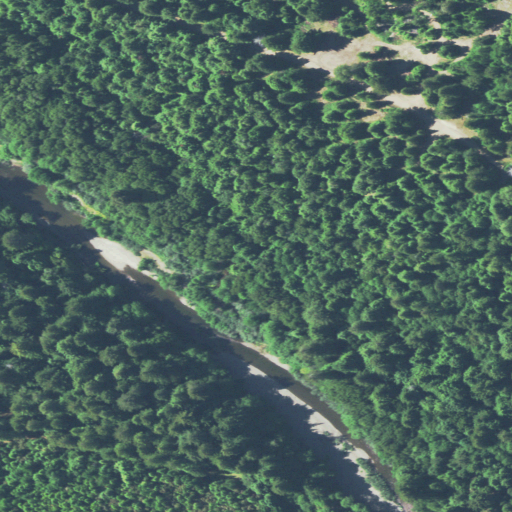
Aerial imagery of valley in California named Groshong Gulch containing evergreen forest, woody wetlands, mixed forest, shrub, open water, and deciduous forest